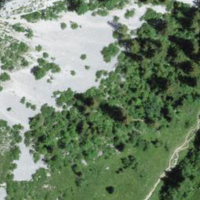
EUNIS habitat code: 50
Species observed at this site:
Chamaenerion angustifolium